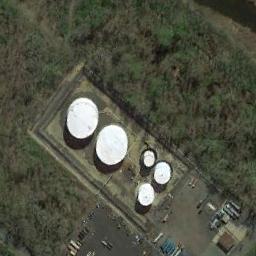
Label: storage tanks